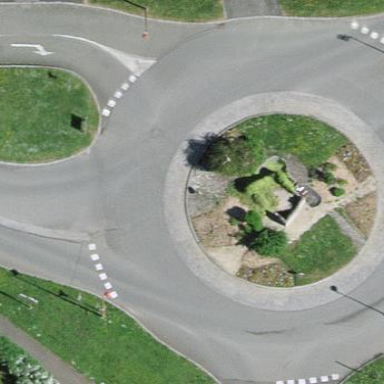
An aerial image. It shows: Secondary road with asphalt surface leading to roundabout.